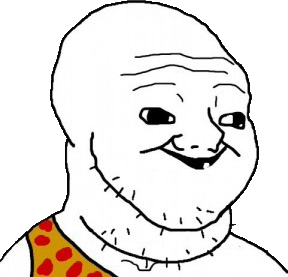
Label: 5_Brainlet